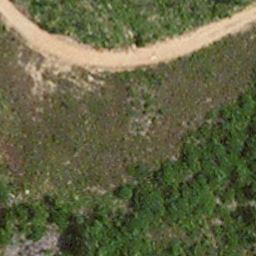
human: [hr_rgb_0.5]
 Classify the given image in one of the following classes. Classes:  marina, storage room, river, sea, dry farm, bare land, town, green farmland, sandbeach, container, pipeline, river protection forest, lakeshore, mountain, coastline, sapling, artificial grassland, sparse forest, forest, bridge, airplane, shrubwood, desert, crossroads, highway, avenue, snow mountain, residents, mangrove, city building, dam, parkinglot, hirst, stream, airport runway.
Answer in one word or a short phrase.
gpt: avenue